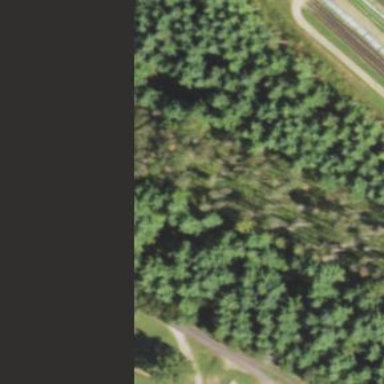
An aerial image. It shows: Forest with evergreen needle-leaved trees.